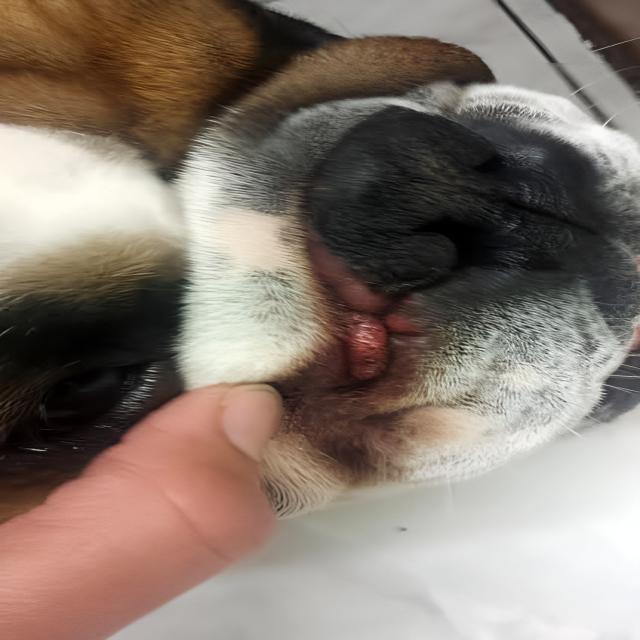
Canine dermatitis — inflammation of the skin presenting with erythema, pruritus, papules, and excoriation. May be allergic, contact, or atopic in origin.